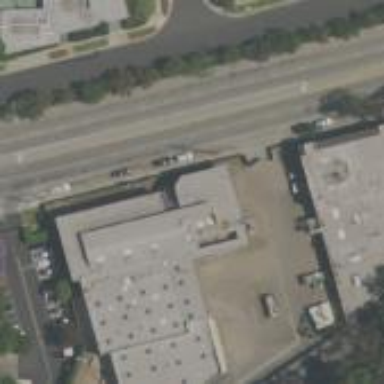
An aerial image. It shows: Commercial building.